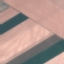
Land use / land cover: AnnualCrop